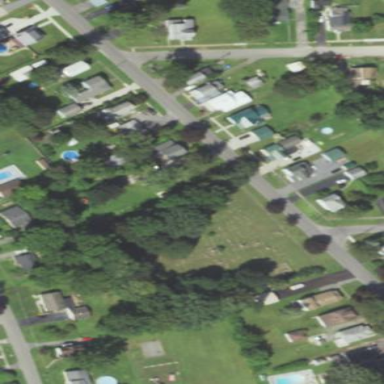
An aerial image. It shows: Cemetery.